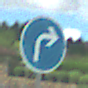
Verkehrszeichen: VorgeschriebeneFahrtrichtungRechts
Umgebung: Outdoor, Nature
Tageszeit: Midday
Wetter: PartlyCloudy
Licht: Natural
Jahreszeit: NotSpecified
Kontrast: HighContrast